Field crop: tomato
Growth stage: 2
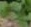
Species: solanum